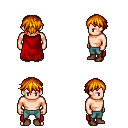
a pixel art fantasy rpg character, male body template, human, light skin, red cape, teal pants, dark blonde short bangs hairstyle, brown shoes, four views (front, back, left, right), 2x2 character sprite sheet, small pixel art, hard edges, no anti-aliasing